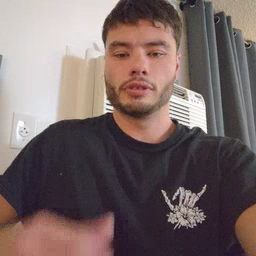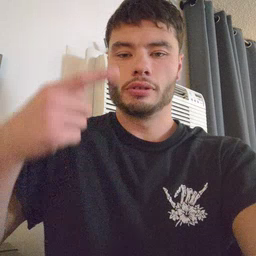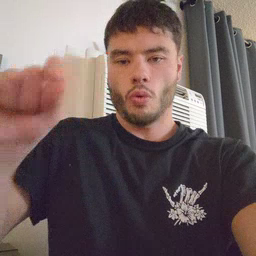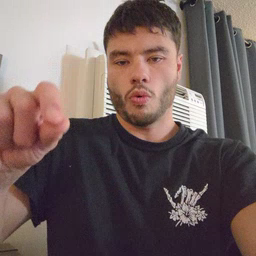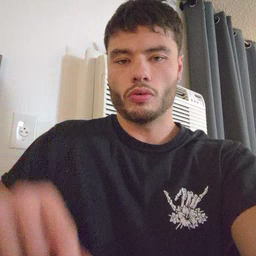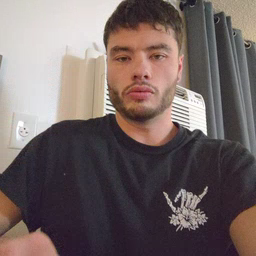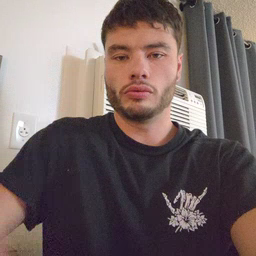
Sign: go